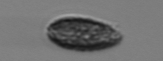
Label: Pseudochattonella_farcimen